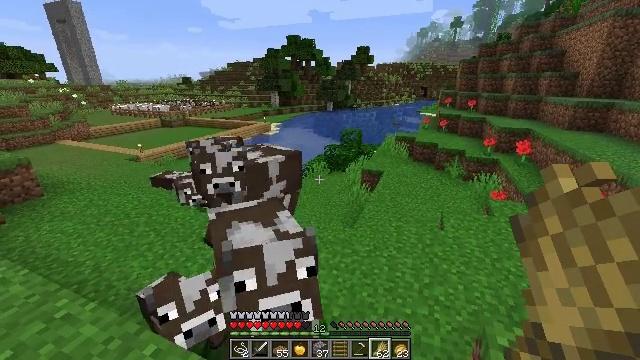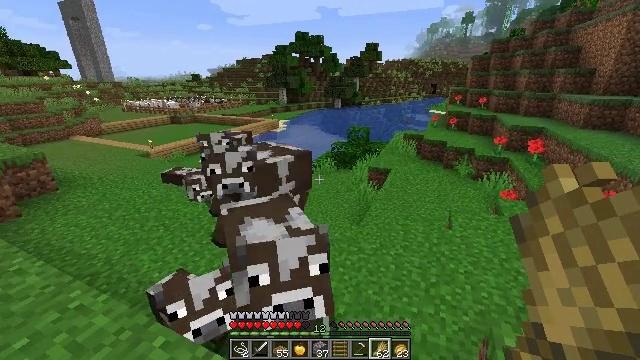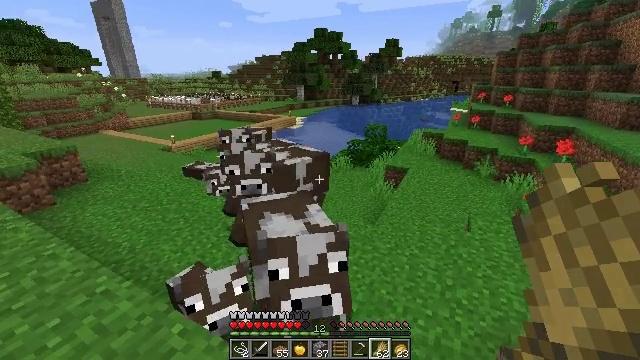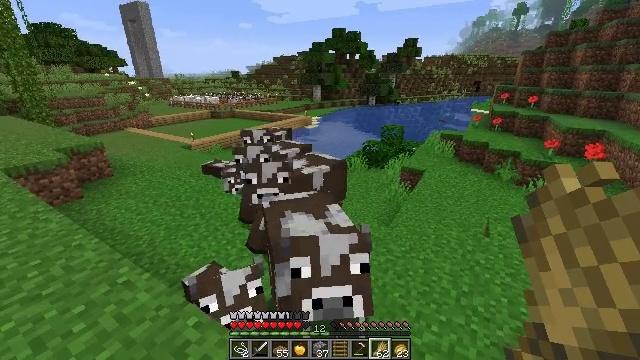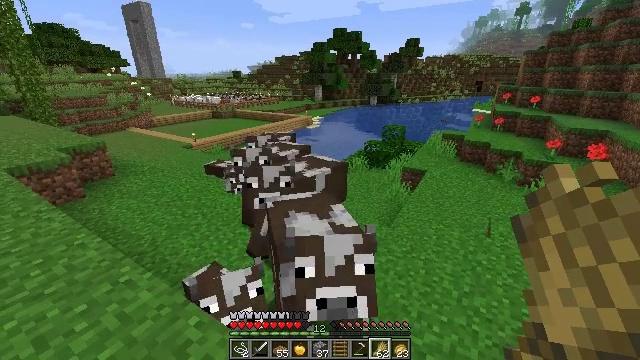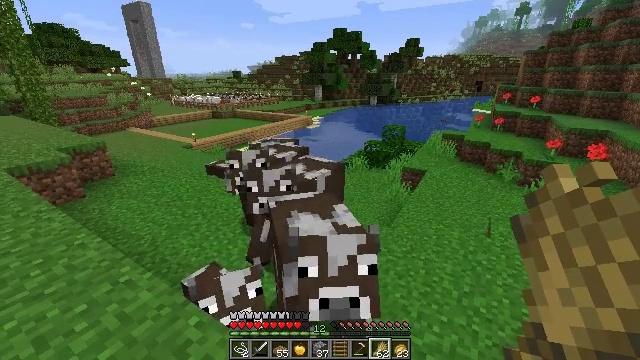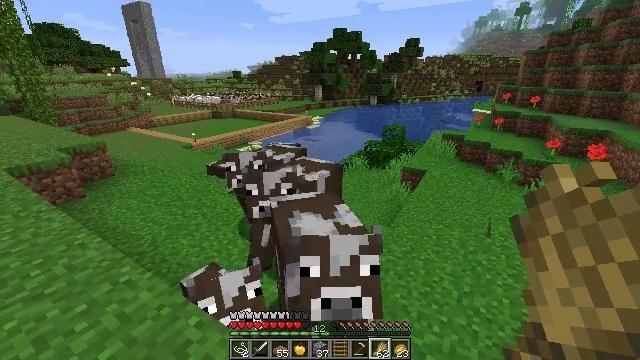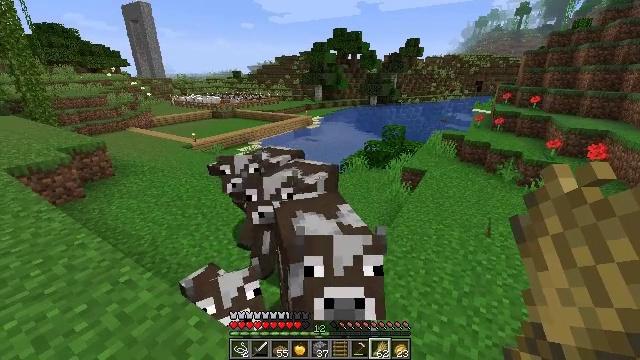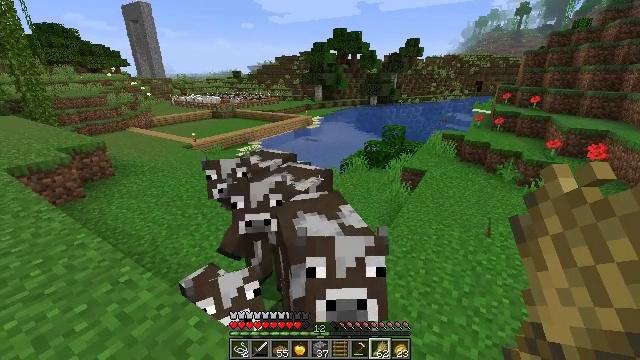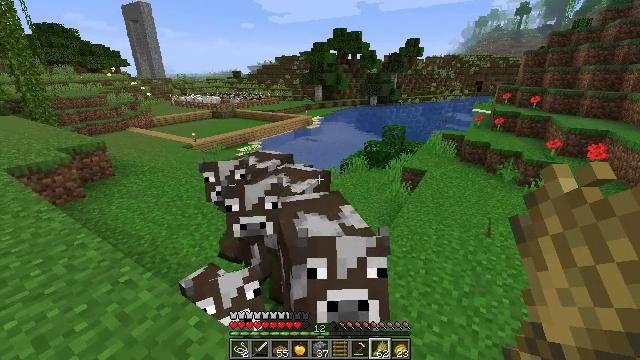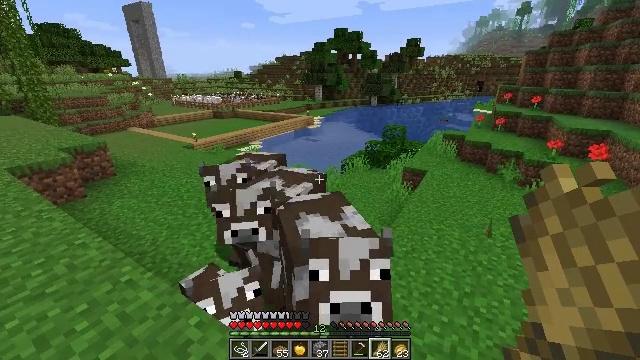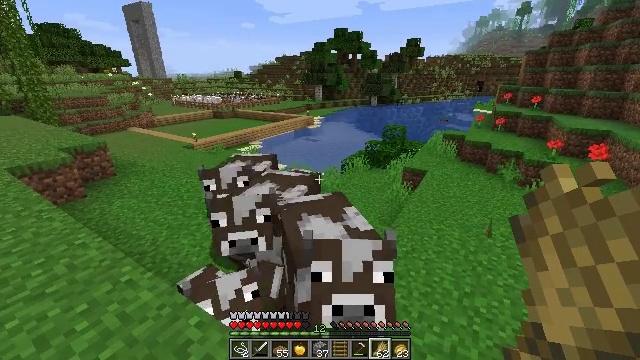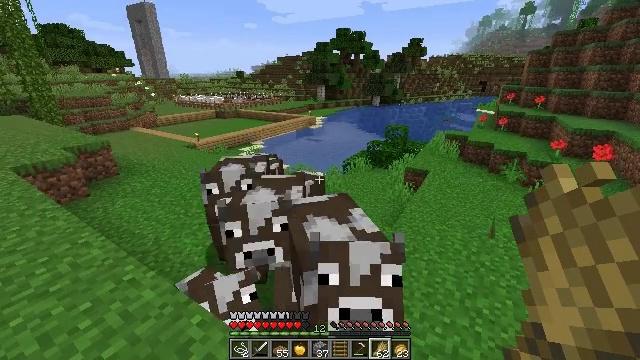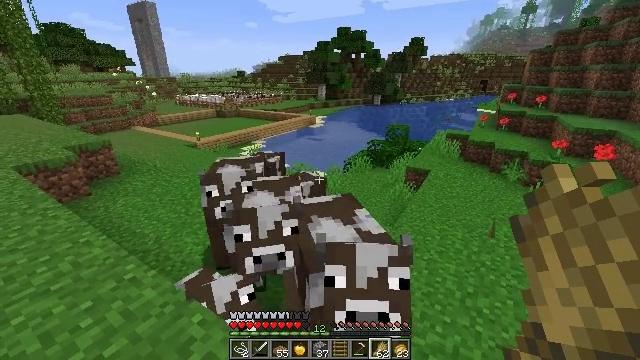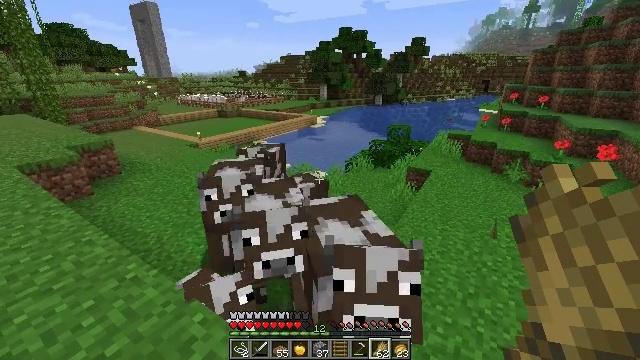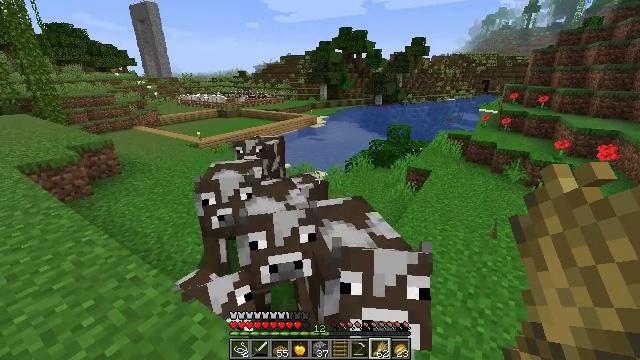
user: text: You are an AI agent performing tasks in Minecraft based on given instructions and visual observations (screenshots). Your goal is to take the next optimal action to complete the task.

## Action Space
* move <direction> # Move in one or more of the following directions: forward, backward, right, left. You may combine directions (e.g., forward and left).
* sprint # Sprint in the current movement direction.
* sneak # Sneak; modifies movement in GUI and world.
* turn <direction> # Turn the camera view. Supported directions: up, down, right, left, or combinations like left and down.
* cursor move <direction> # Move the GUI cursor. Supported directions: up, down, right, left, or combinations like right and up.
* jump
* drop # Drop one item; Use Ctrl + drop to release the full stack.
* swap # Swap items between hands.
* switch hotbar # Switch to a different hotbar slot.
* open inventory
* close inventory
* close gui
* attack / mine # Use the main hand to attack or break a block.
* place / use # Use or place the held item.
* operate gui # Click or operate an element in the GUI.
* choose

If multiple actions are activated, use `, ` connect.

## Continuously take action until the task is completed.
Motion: motion action
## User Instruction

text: Mine the jungle trapdoor.
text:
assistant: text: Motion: turn left
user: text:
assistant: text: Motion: turn left
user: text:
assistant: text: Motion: turn left
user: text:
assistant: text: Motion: no_op
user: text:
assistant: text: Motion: no_op
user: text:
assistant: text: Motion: no_op
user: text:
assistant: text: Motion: no_op
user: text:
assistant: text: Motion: no_op
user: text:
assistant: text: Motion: no_op
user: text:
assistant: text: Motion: no_op
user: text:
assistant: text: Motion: no_op
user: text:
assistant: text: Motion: no_op
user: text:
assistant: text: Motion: no_op
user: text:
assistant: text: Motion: no_op
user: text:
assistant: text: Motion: no_op
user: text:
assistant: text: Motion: no_op
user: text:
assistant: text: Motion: no_op
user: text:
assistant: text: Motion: no_op
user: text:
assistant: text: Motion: no_op
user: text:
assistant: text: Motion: no_op
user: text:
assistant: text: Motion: no_op
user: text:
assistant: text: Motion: no_op
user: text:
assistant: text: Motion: no_op
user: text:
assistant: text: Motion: no_op
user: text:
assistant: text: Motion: no_op
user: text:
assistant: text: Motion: no_op
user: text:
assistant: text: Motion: no_op
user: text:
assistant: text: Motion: no_op
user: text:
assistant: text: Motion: no_op
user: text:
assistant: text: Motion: no_op